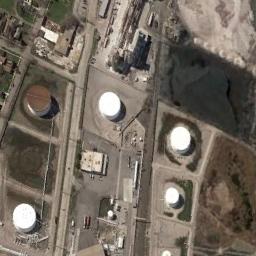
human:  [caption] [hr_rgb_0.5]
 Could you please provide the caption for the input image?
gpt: There are many different-sized storage tanks and many buildings in the factory, And there are large lawns in the factory .

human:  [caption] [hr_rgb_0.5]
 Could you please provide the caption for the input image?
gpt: Many buildings are next to storage tanks .

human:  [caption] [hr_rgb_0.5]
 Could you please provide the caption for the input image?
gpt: There are many storage tanks on the bare land next to the grass .

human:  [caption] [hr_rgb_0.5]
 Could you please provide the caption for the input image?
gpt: There is a green pool beside the storage tanks .

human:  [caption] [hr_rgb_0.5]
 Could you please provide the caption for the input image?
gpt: There are several storage tanks of different sizes .